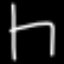
Label: chair